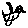
Label: bird